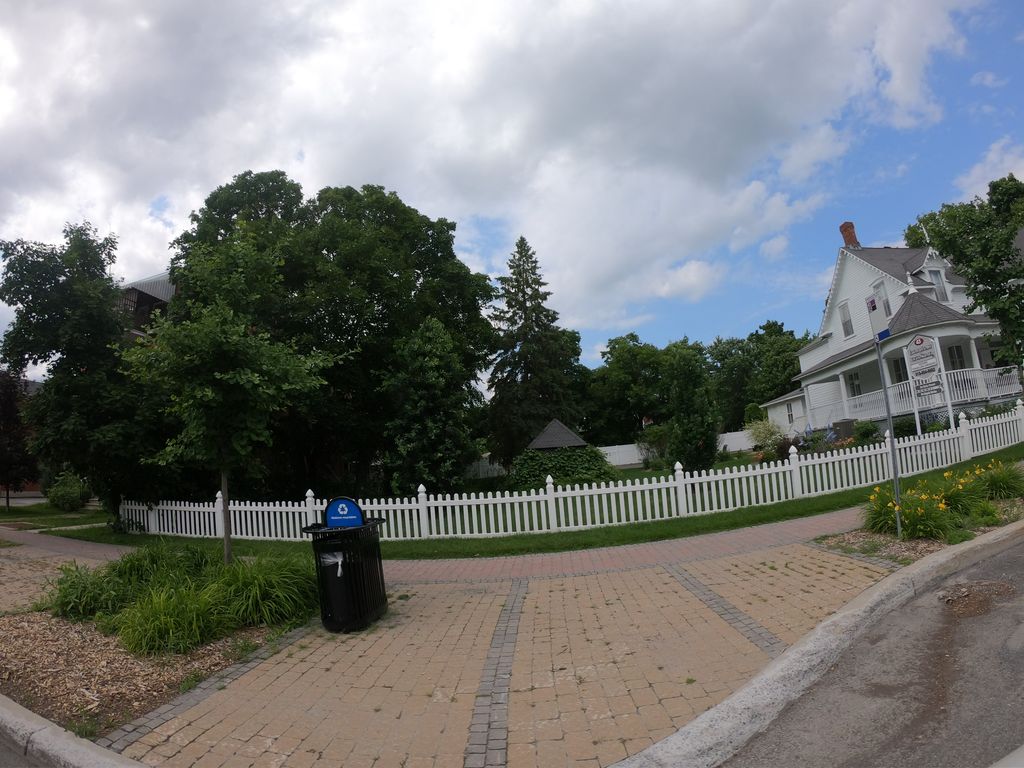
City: ottawa-gatineau